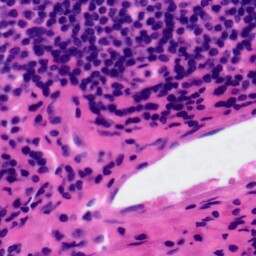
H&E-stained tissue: Tonsil